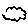
Label: cloud